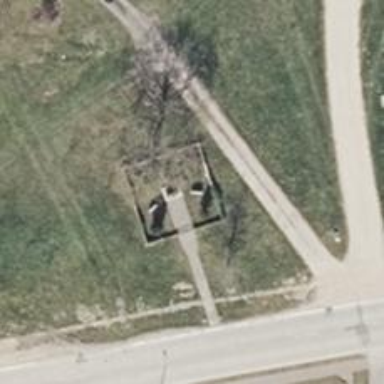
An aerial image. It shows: War memorial steeped in history.